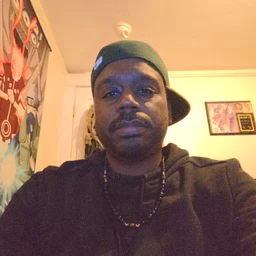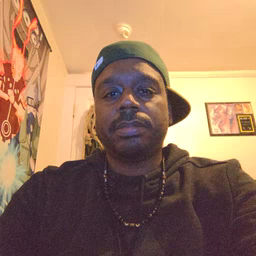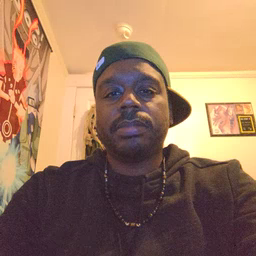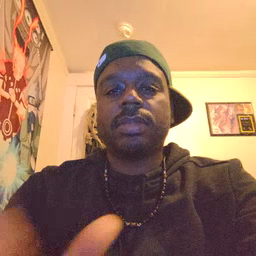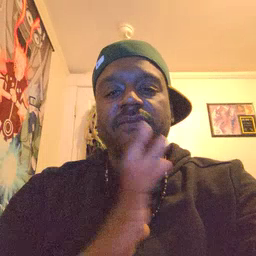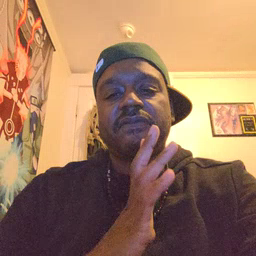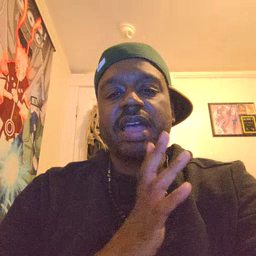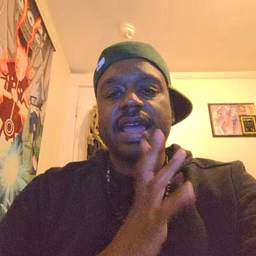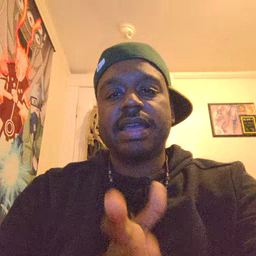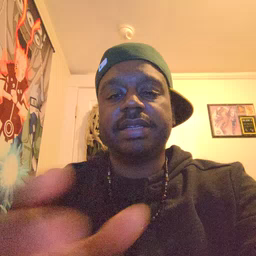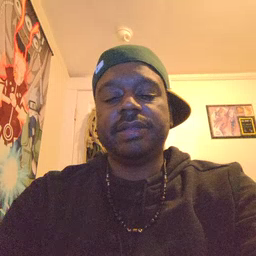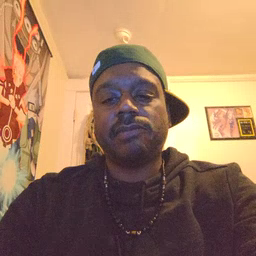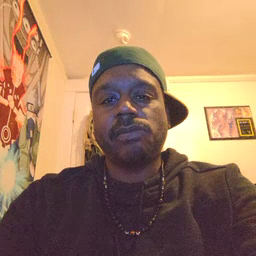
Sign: fine